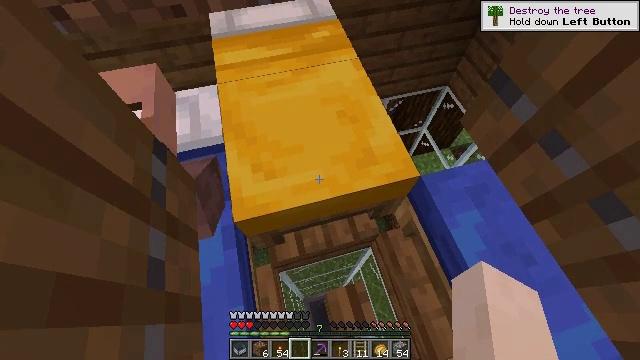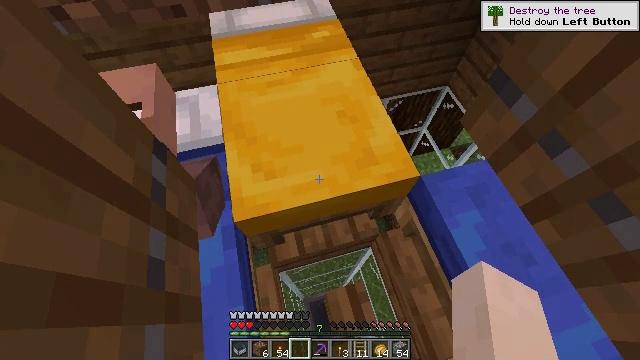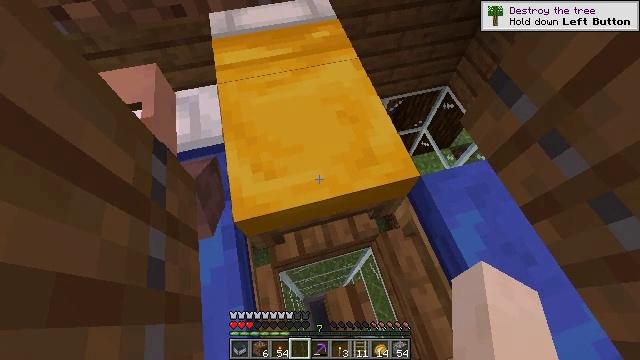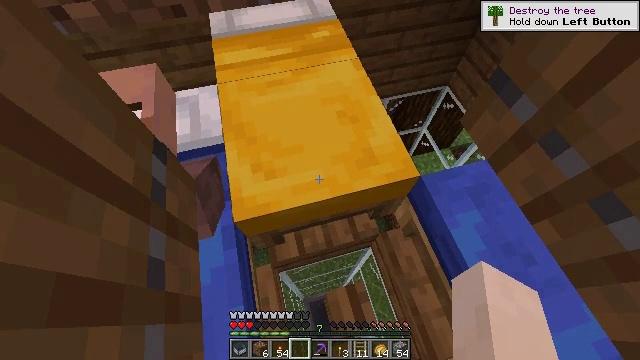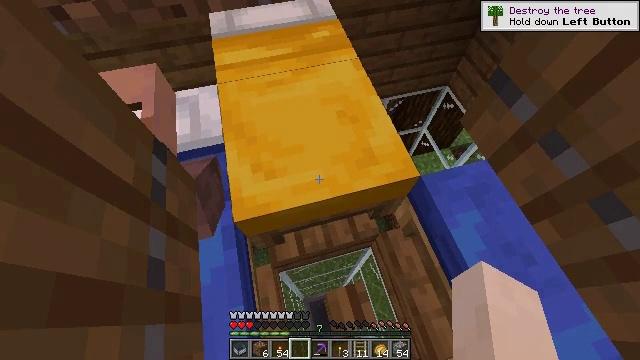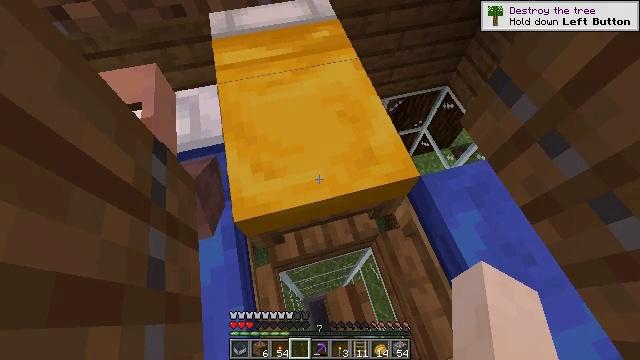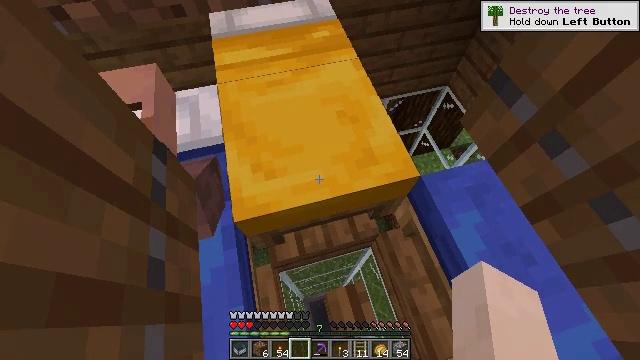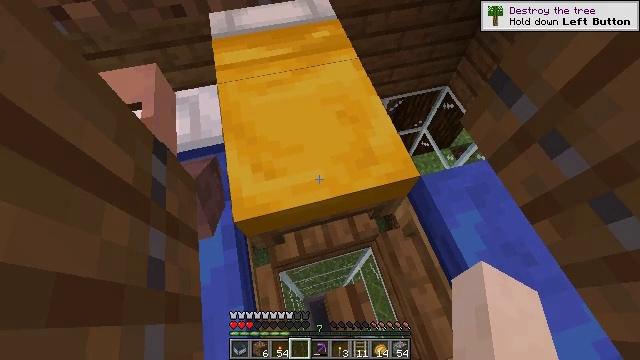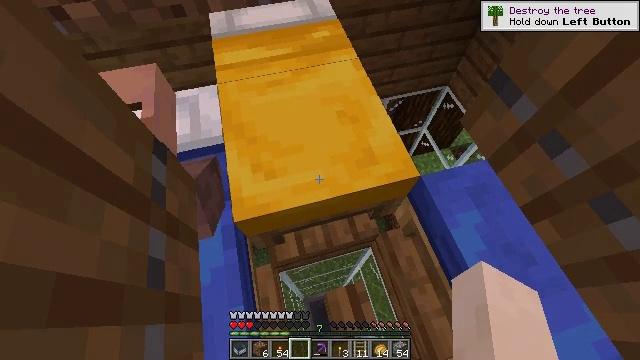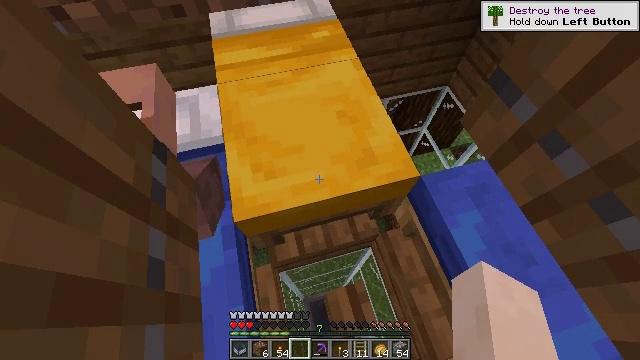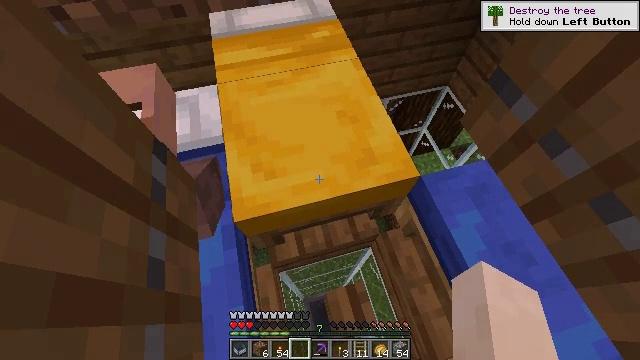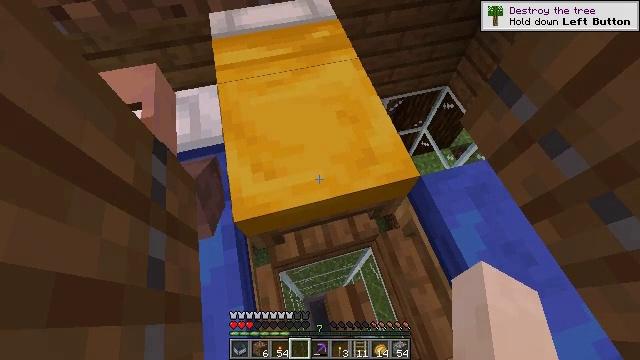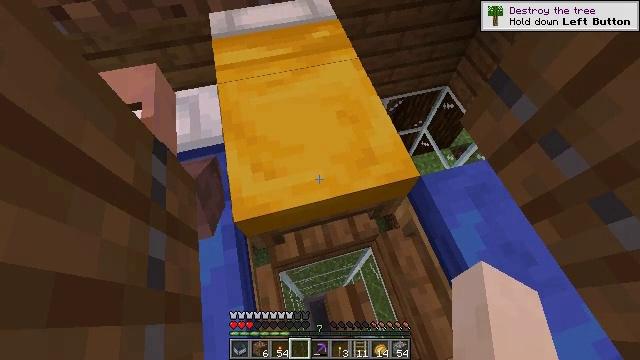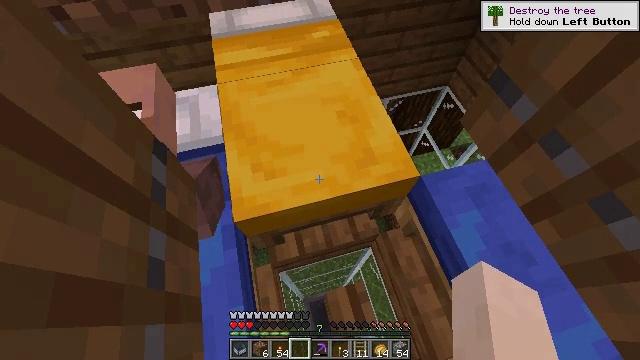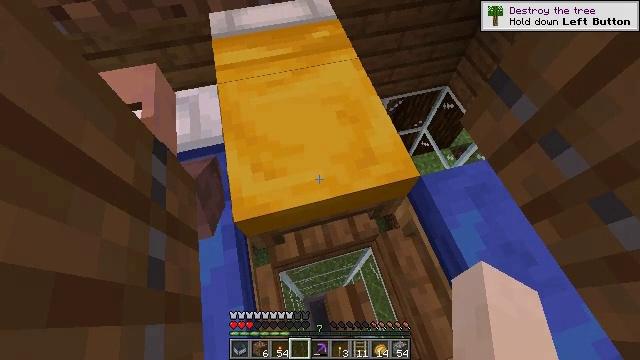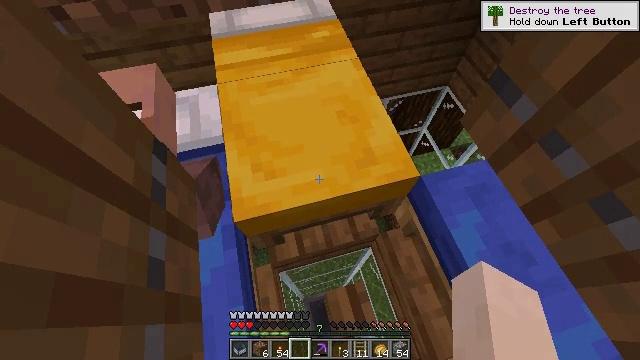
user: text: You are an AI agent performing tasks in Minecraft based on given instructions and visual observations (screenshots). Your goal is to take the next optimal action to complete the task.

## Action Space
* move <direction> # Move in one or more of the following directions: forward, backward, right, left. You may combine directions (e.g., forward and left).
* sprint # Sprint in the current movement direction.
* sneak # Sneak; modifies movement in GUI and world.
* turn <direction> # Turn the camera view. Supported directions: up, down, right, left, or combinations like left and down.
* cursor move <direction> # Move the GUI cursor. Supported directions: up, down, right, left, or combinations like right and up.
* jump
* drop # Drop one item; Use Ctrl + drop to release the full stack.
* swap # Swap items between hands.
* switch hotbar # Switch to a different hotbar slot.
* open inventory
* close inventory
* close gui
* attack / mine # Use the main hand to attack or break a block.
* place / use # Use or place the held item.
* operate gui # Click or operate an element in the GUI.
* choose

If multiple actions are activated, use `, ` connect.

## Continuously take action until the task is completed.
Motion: motion action
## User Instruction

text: Collect the yellow bed from its place.
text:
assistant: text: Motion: sneak
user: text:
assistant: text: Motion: sneak
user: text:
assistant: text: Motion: sneak
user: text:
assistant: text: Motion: sneak
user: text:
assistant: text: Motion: sneak
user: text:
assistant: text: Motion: sneak
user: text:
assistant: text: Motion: sneak
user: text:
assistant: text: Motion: sneak
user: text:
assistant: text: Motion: sneak
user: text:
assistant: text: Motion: sneak
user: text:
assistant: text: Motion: sneak
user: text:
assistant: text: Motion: sneak
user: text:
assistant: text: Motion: sneak
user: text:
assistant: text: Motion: sneak
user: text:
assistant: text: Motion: sneak
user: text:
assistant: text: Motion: sneak
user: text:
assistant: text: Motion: sneak
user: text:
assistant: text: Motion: sneak
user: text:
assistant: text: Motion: sneak
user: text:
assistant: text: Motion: sneak
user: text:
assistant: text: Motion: sneak
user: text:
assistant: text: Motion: sneak
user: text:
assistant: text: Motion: sneak
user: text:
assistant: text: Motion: sneak
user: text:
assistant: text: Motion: sneak
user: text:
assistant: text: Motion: sneak
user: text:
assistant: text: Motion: sneak
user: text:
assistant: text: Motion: sneak
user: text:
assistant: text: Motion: sneak
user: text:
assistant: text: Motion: sneak